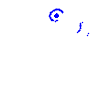
Particle: electron